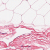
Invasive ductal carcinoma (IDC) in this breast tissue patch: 0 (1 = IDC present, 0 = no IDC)